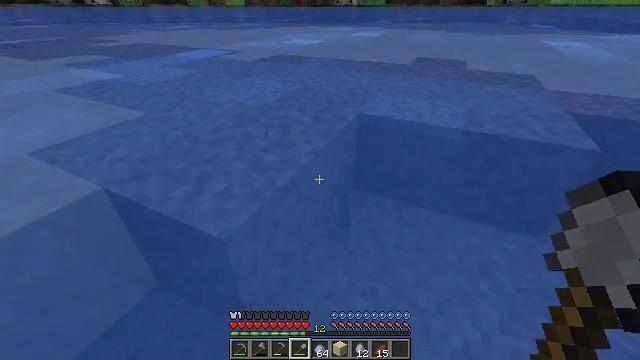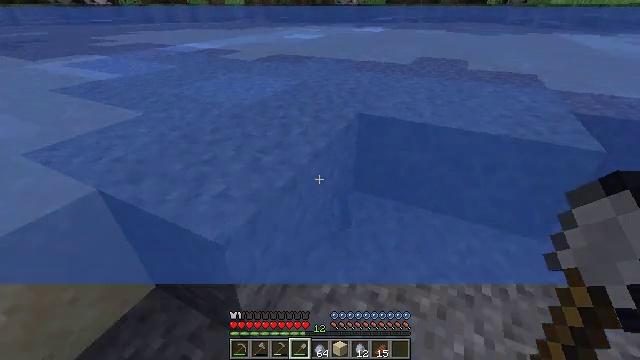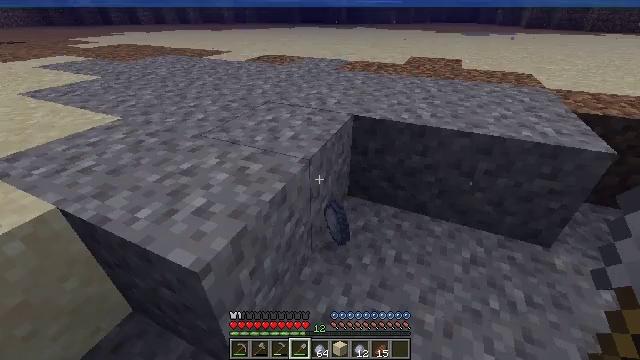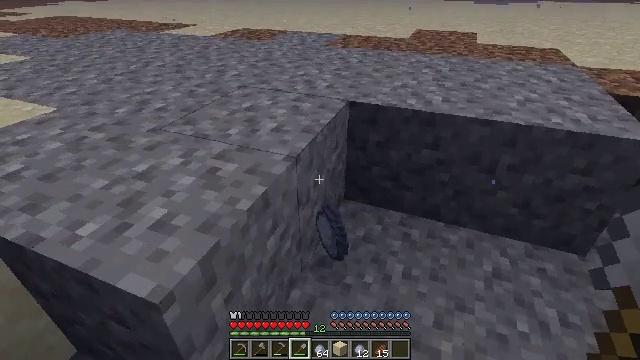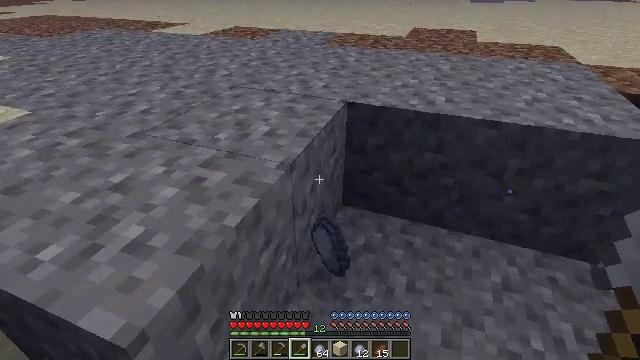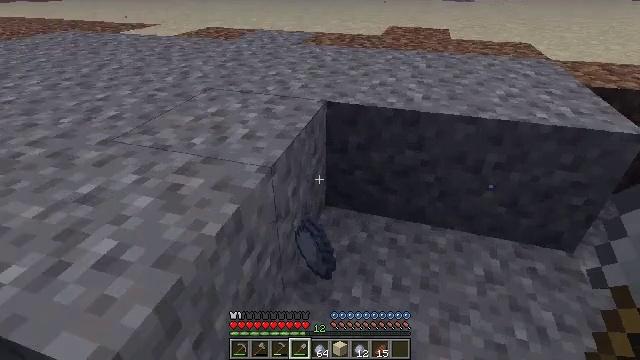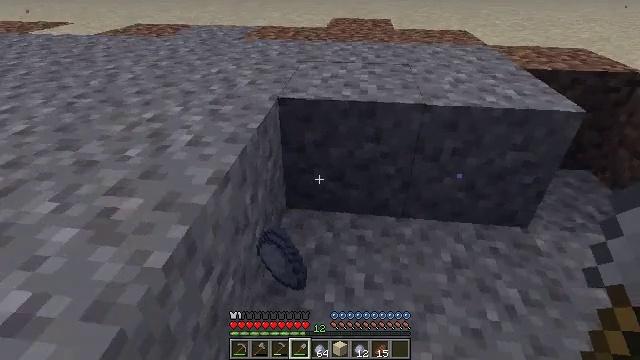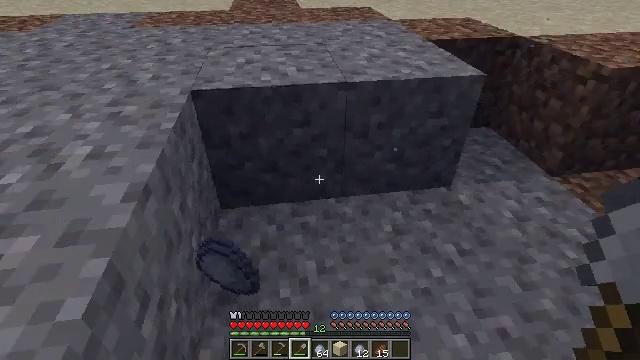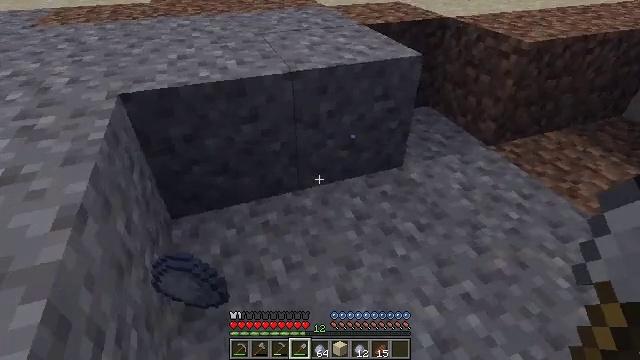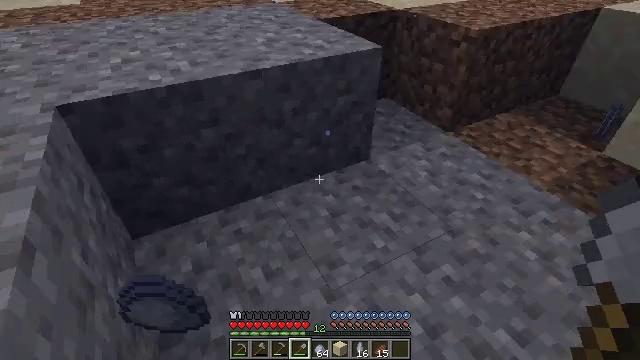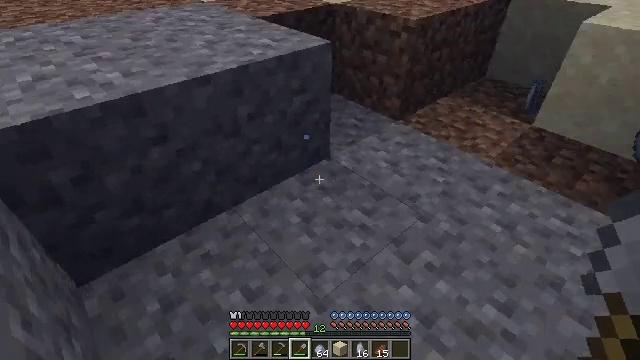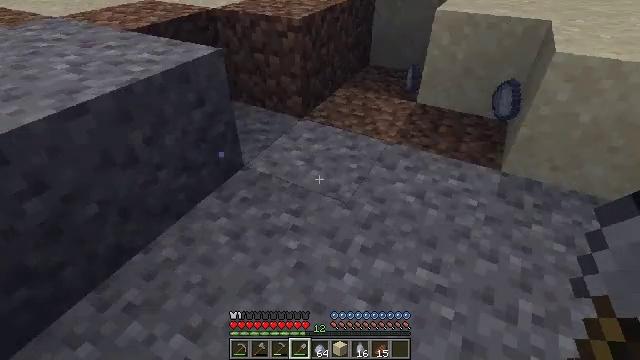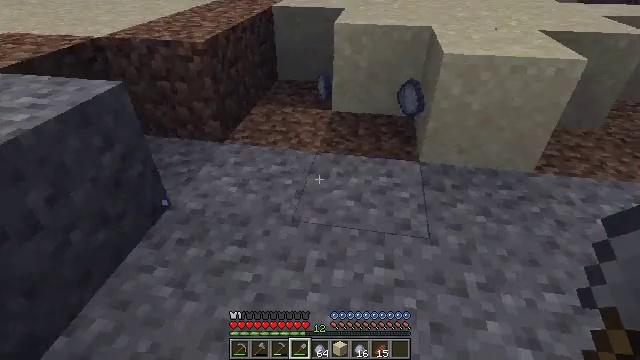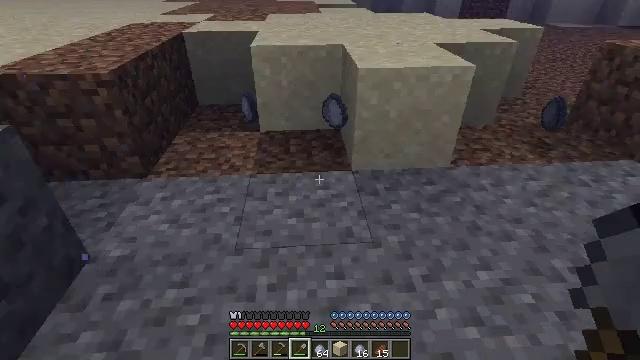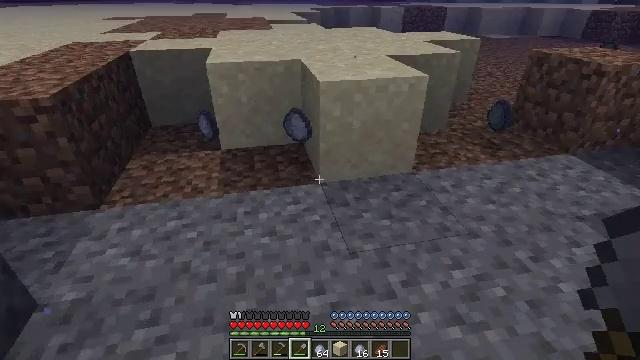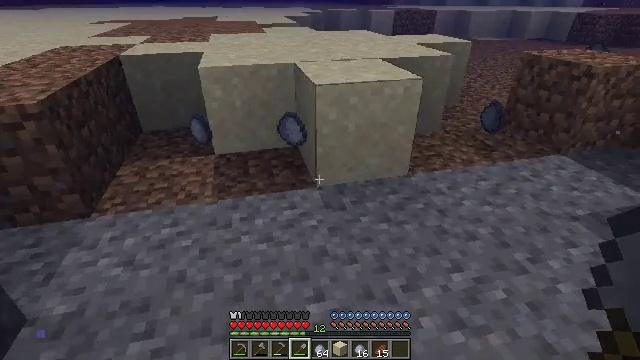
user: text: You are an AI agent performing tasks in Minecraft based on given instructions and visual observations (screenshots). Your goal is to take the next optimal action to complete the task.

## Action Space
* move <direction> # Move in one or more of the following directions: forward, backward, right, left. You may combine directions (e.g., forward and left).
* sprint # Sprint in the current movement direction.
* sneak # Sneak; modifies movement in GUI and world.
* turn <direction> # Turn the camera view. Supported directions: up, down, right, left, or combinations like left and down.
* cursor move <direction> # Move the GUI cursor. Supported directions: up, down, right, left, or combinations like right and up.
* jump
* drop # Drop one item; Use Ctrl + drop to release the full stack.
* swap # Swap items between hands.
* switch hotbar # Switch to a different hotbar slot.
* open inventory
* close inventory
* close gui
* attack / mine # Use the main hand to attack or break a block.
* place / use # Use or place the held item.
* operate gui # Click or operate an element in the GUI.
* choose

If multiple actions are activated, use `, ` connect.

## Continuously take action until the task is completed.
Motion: motion action
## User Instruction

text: Mine the clay from the riverbed.
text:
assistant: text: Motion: move forward
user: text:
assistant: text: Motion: move forward, turn right
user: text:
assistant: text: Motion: move forward, turn right
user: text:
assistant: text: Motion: move forward
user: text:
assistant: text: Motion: move forward, turn right
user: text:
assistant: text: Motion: move forward and move left, turn right
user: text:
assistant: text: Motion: move forward and move left, turn right and down
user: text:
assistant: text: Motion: move forward and move left, turn right and down
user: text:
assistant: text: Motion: move forward and move left, turn right
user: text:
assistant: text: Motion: move forward and move left, turn right
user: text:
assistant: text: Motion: move forward and move left, turn right
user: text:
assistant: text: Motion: move forward, turn right and up
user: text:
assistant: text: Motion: move forward, turn right and up
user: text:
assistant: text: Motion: move forward, turn right and up
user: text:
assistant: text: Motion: move forward, turn right
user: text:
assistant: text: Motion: move forward
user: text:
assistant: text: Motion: move forward
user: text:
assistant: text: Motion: move forward
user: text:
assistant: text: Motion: move forward
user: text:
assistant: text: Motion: move forward
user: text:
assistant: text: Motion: move forward
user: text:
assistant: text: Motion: move forward, turn up
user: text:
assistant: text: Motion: move forward, turn left and up
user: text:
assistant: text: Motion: move forward, turn left and up
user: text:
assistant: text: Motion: move forward, turn left
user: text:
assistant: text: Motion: move forward, turn left
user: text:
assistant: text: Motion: move forward, turn left
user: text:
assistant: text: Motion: move forward
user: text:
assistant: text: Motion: move forward
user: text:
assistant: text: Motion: move forward